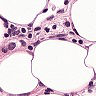
Metastatic tissue present: yes